Question:
Why is it asking me to overload the operator = ?
I have previously iterated through a std::list and I did not have such problems.
'''
class Grup : public Shape {
private:
std::vector<Shape*> continut;
public:
static const std::string identifier;
Grup();
~Grup();
void add(Shape *shape);
void remove(Shape *shape);
void output(std::ostream &outs) const;
void readFrom(std::istream &ins);
void moveBy(int x, int y);
friend std::ostream &operator<<(std::ostream &outs, const Grup &grup);
};
std::ostream &operator<<(std::ostream &outs, const Grup &grup)
{
std::vector<Shape*>::iterator it;
outs << "Grupul este format din: " << std::endl;
for (it = continut.begin(); it != continut.end(); it++)
{
}
return outs;
}
'''
Error: "No viable overload '='. "
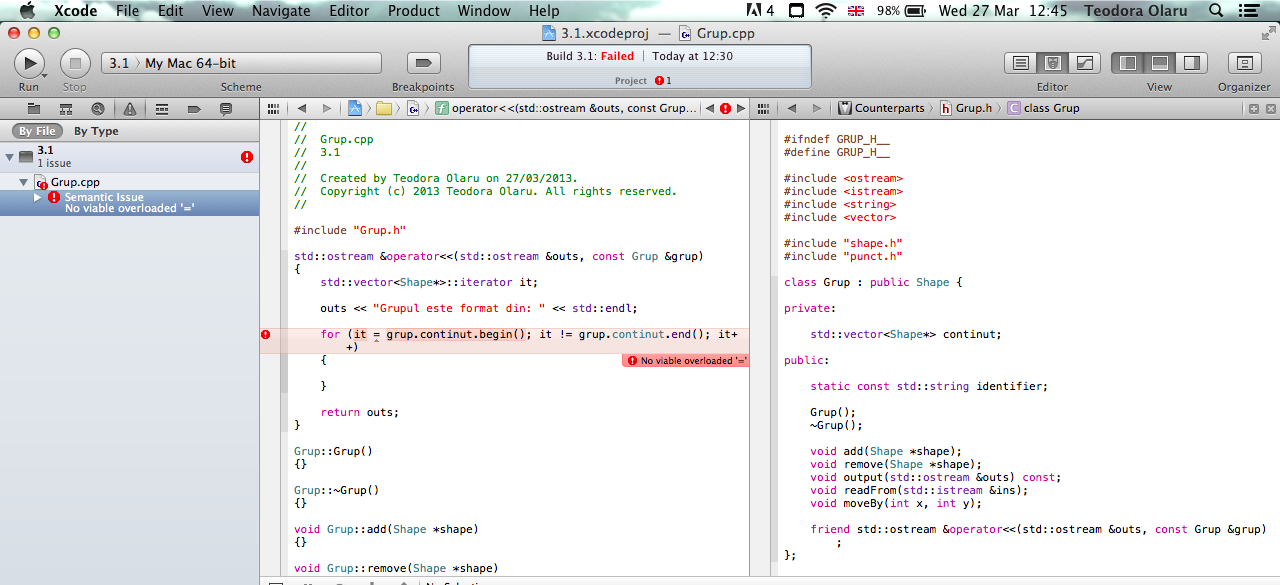
Answer: (After magnification of the screenshot) 'grup' is being passed in as a 'const', so <URL> will return a 'const_iterator' which cannot be assigned to an 'iterator'.
Change declaration of 'it' to:
'''
std::vector<Shape*>::const_iterator it;
'''
---
Note In C++11 you can use 'auto' to instruct the compiler to deduce the type:
'''
for (auto it = grup.continut.begin(); it != grup.continut.end(); it++)
{
outs << **s << std::endl;
}
'''
Other alternatives in C++11 are the <URL>:
'''
for (auto& shape: grub.continut)
{
outs << *s << std::endl;
}
'''
or <URL>:
'''
std::for_each(grub.continut.begin(),
grub.continut.end(),
<URL>;
'''